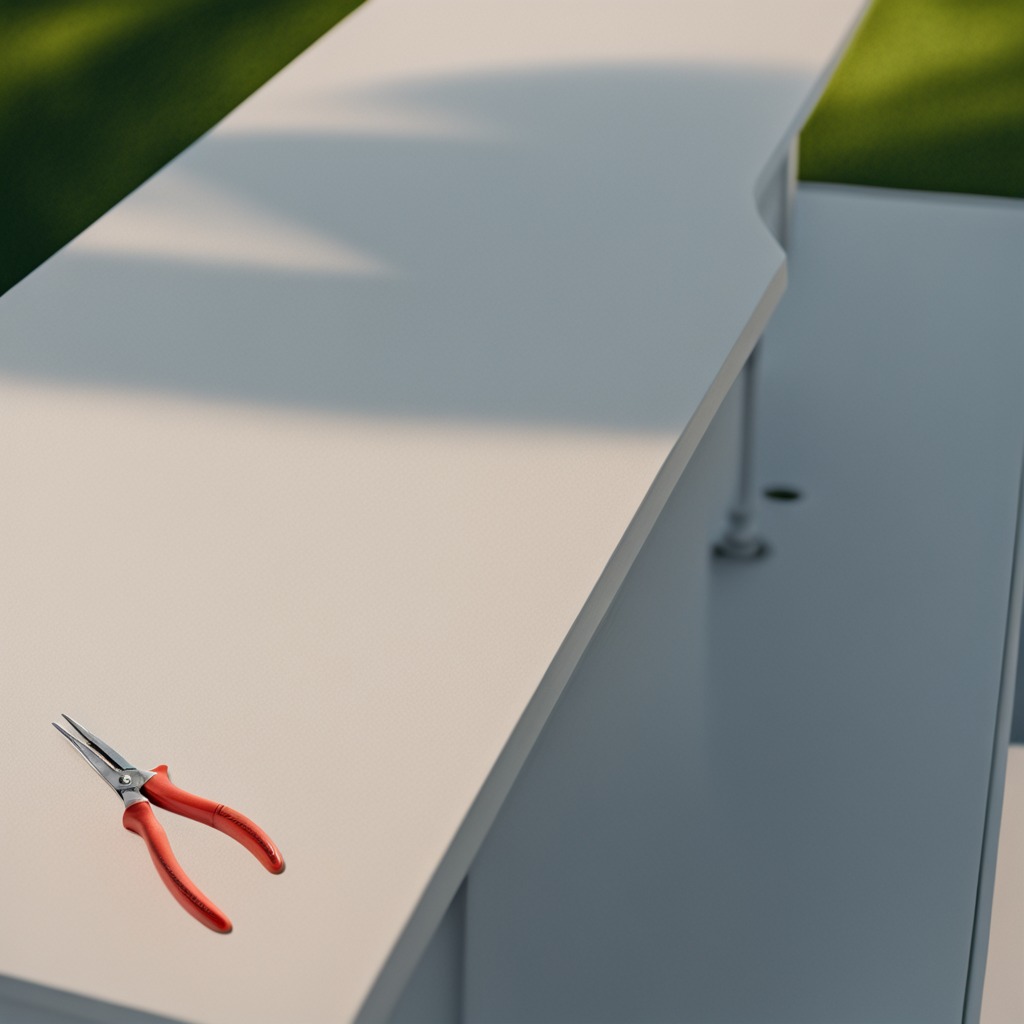
A plier is lying on a textured surface.